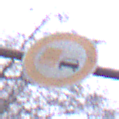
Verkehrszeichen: UeberholverbotKraftfahrzeuge
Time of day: Midday
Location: Outdoor (Nature)
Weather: Overcast
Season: Autumn
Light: Natural